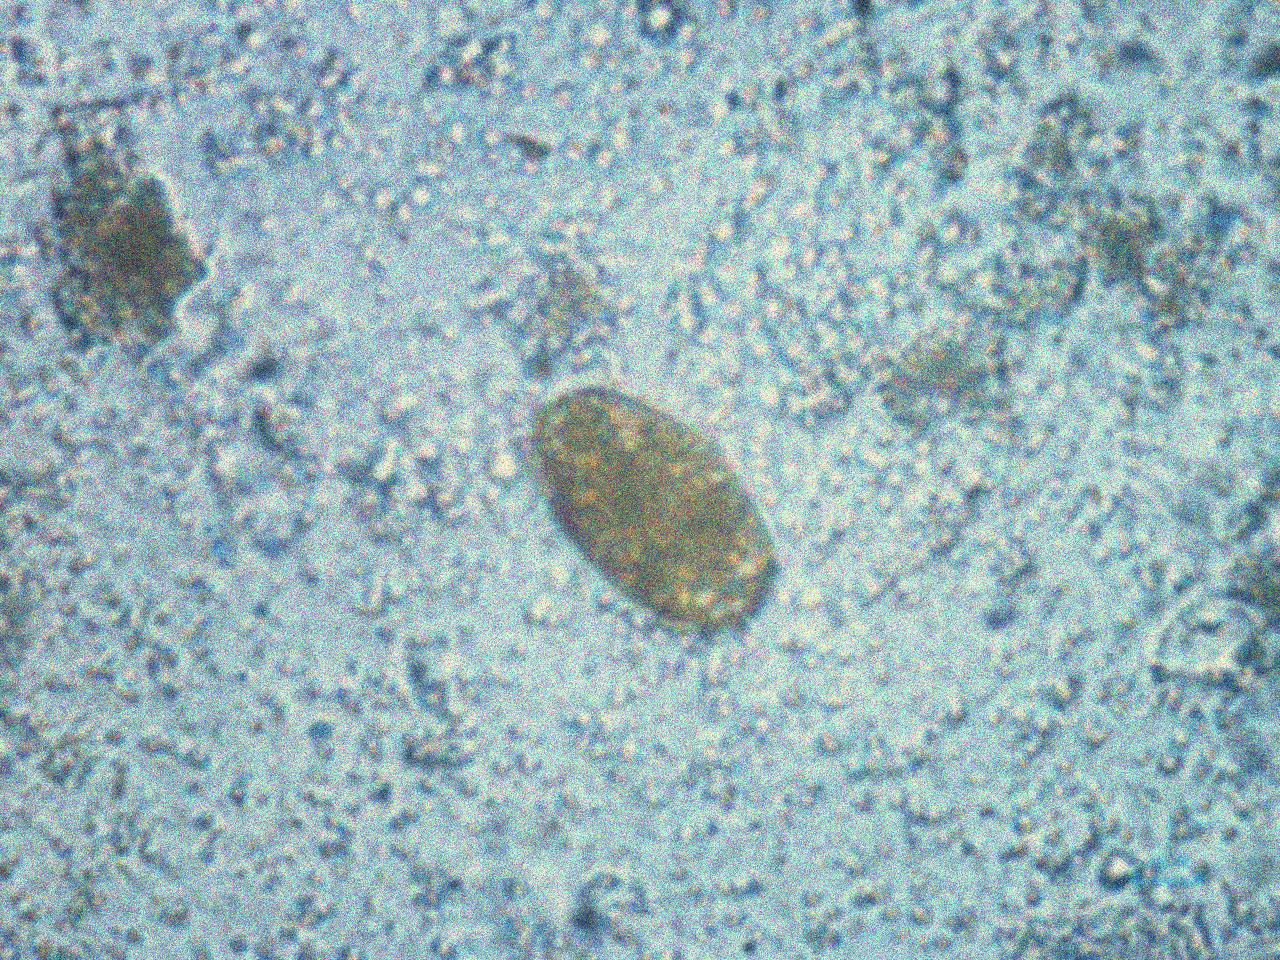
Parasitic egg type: Paragonimus spp